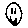
Label: smiley face